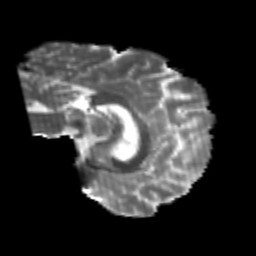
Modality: T2w
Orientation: sagittal
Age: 22
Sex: male
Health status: healthy
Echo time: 0.074 s